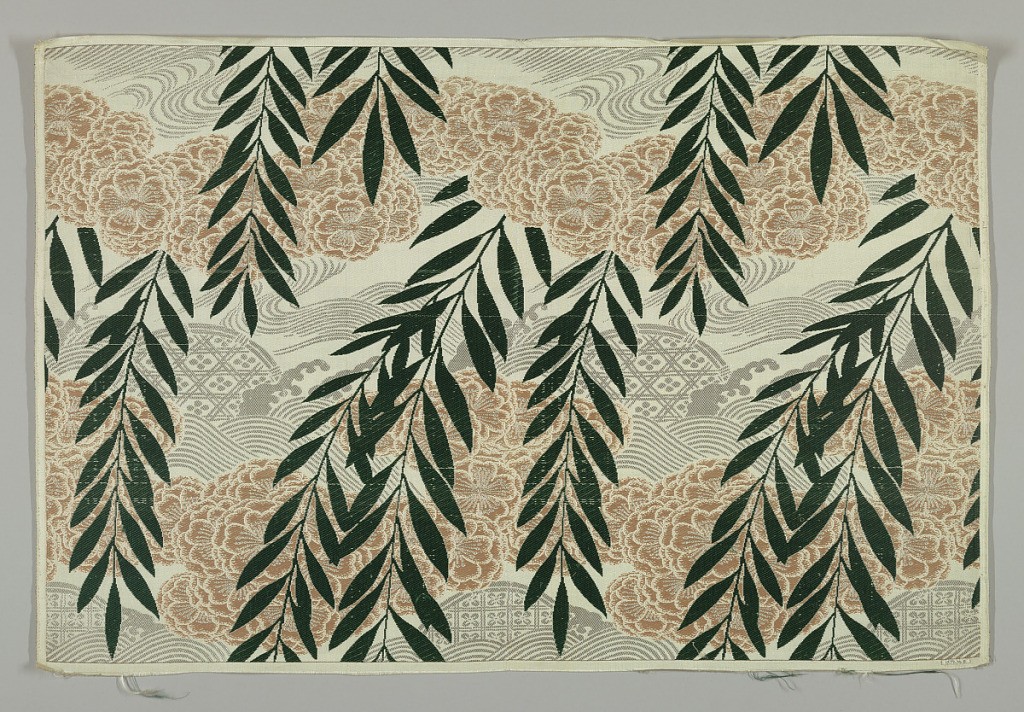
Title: Textile panel
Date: late 19th century
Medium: silk, silver paper on silk core Technique: plain compound twill
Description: White silk ground figured with swags of five-petal flowers in pale pink silk; drooping branches with lance-like leaves in green silk, wave and spray motifs water, and geometric design in paper-silver.